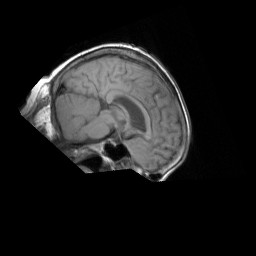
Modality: T1w
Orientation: sagittal
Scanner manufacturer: siemens
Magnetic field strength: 1.5 T
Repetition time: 0.58 s
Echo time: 0.012 s